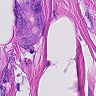
Metastatic tissue present: yes